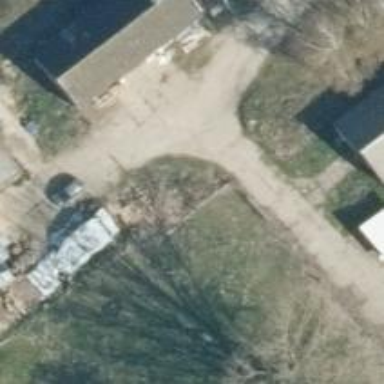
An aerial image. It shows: Driveway.